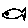
Label: fish